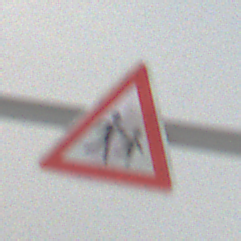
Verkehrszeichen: KinderLinks
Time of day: MorningAfternoon
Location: Outdoor (Nature)
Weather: Overcast
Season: Winter
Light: Natural